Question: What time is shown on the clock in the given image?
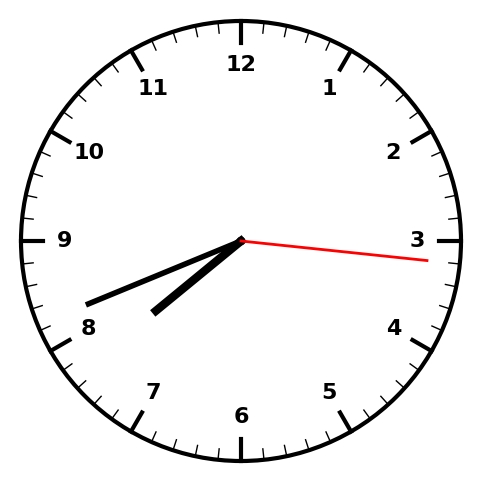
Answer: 07:41:16